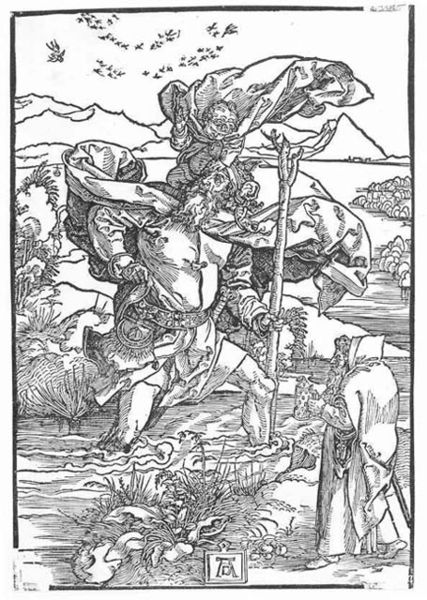
Titel: Der hl. Christophorus mit dem Vogelzug
Künstler: Albrecht Dürer
Standort: Karlsruhe
Institution: Staatliche Kunsthalle Karlsruhe
Schlagwörter: angriff, baum, berg, felsen, gott, hand, held, himmel, kampf, kopf, mann, meer, schatten, umhang, vogel, wasser, weiß, bäume, fluss, landschaft, menschen, see, stadt, ufer, frau, grau, hintergrund, holz, hut, hüte, kopfbedeckungen, laterne, männer, rücken, schwarz, zeichnung, gras, gürtel, tuch, weg, hochformat, muster, alt, bart, mütze, mützen, alte, bibel, falten, johannes, kleidung, mensch, neues testament, rahmen, stehen, steine, tragen, täufer, bild, bildnis, signatur, bach, gräser, horizont, hügel, natur, schilf, strauch, vögel, wind, busch, gehen, gewässer, kirche, boden, gewand, kutte, mantel, tücher, kind, pflanzen, renaissance, schulter, schultern, wald, stock, vogelschwarm, engel, krug, beine, kopfbedeckung, bein, holzschnitt, welle, wellen, süden, alter mann, gehstock, stab, studie, last, berge, gebirge, leer, grafik, graphik, klein, vegetation, linien, baby, böschung, strömung, fluten, wehen, korb, faltenwurf, ad, junge, knie, hoch, bienen, oben, bierkrug, alter, greis, knabe, buch, glaube, wandern, linie, parallel, schwalben, ier, kontur, waten, groß, druck, schnitt, schwarz-weiß, monogramm, radierung, stich, schlange, bier, scherpe, herrscher, sumpf, beutel, tasche, allegorie, insekten, marsch, sieg, litografie, neu, christus, jesus, jesus christus, moor, antik, zeus, wanderer, stark, mythos, mittelalter, priester, griechenland, mönch, grad, bettler, heiliger, macht, bedeutungsperspektive, heilige, zwerg, dürer, wanderstab, wanderstock, pyramide, david, kupferstich, reisende, hirte, welt, herkules, abbildung, holzstab, retten, humpen, kaputze, zepter, nürnberg, kapuze, erlöser, herakles, jesuskind, eremit, jordan, albrecht, albrecht dürer, furt, überquerung, sicherheit, bärtiger, wunder, alfred dürer, aeneas, christuskind, christopherus, christophorus, riese, neptun, überqueren, messias, patron, christoferus, christoph, gottessohn, altdorfer, sohn gottes, poseidon, menn, zweg, christkind, goliath, huckepack, antonius, christopheros, heiliger christopherus, kleiner mann, durchqueren, querung, amm, 1515, #mann, eeremit, buchg, signatur#, beine#, berrge, durchschreiten, +signatur, öamdschaft, christipherus, watend, mantel stab, fluss+, st. christophorus, tsrömung, kuttte, christoperus, heilige christopherus, ruthe, christoporus, jokobus, chistoph, heiliger chrustophotus, tradierung, zwichen, christkönig, schlechte platte, erretter, jesus von nazaret, wanderstecken, christpherus, monogrammist, der kampf, gewinn?